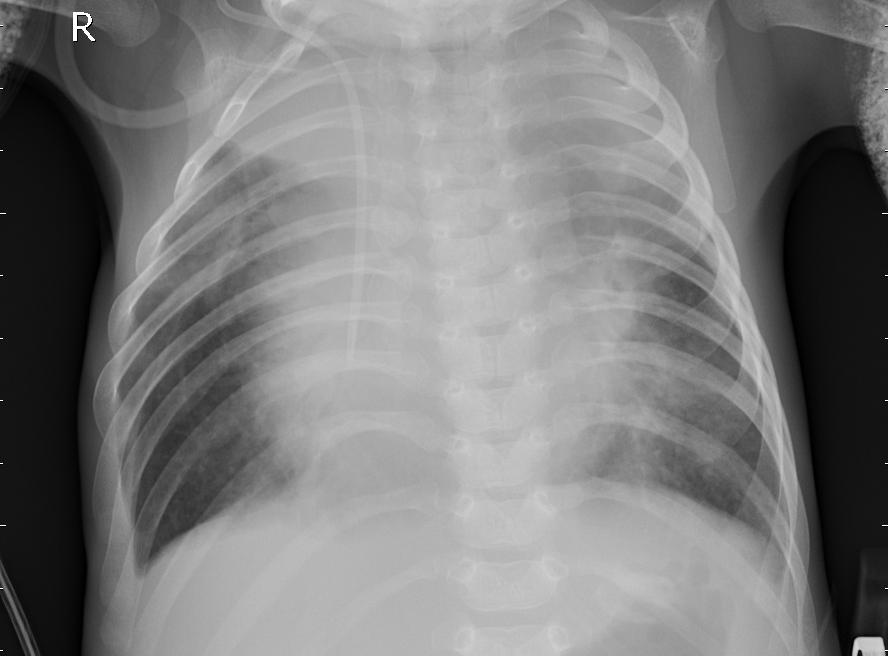
Diagnosis: PNEUMONIA